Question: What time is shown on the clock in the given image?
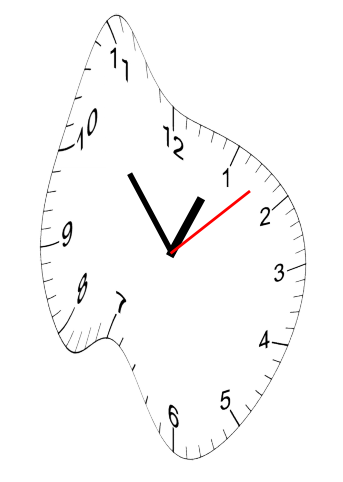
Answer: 12:53:08